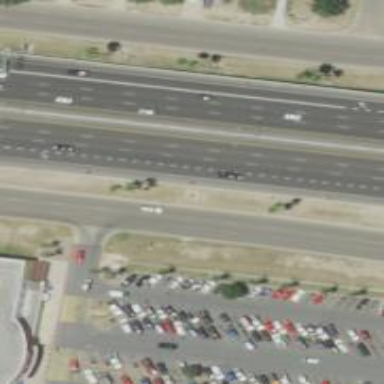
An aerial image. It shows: View of motorway.